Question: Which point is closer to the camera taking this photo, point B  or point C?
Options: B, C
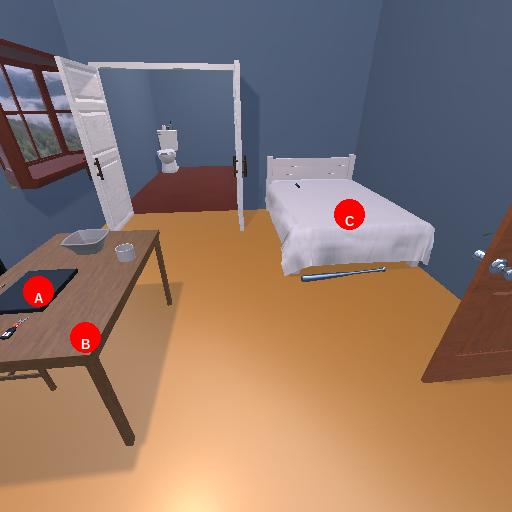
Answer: B